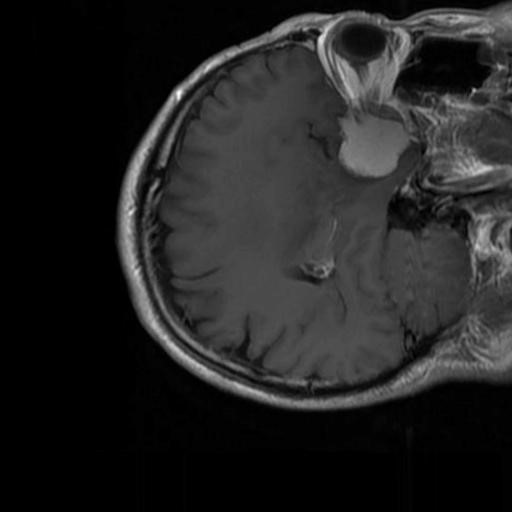
Label: brain_menin